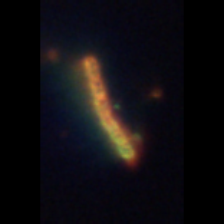
Taxon: Chaetoceros
Group: Diatoms